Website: macys
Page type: account-selection
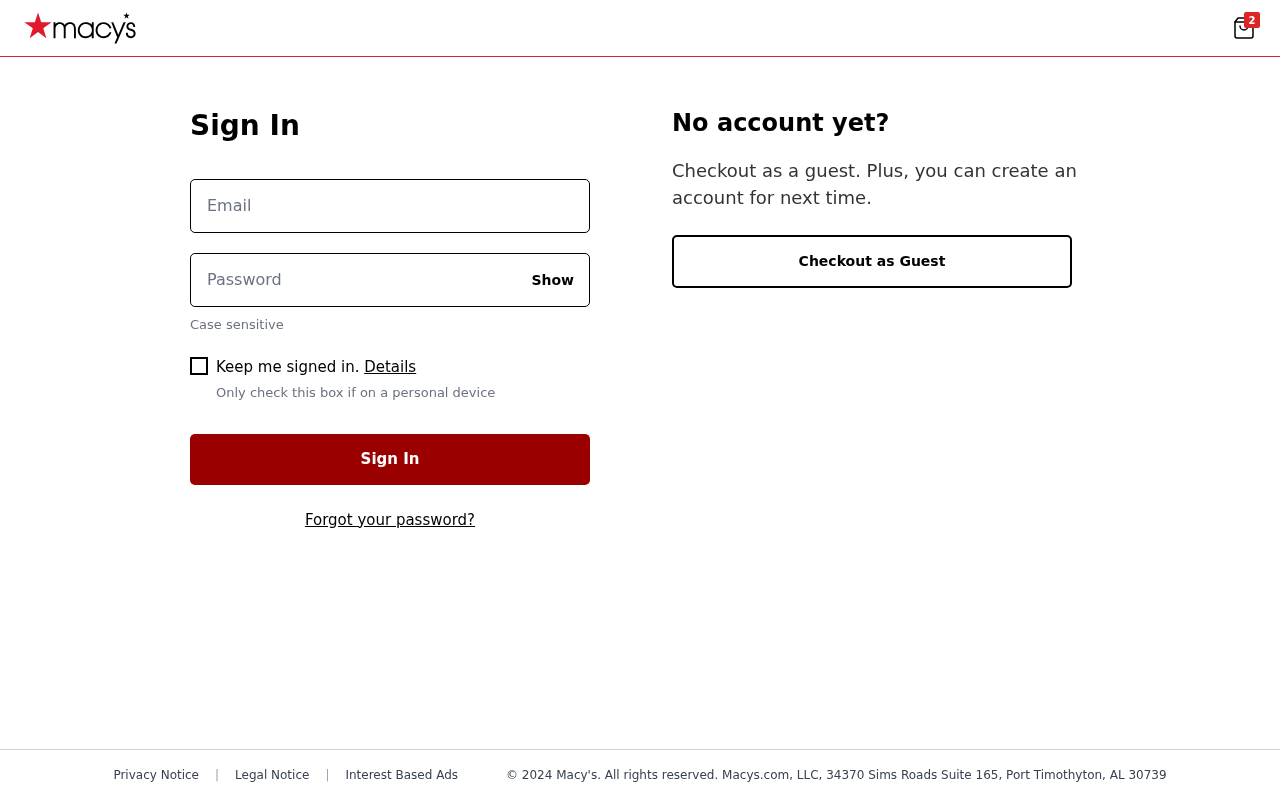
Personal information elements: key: PII_LOGIN_USERNAME
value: jshaw254
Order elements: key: ORDER_NUM_ITEMS
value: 2